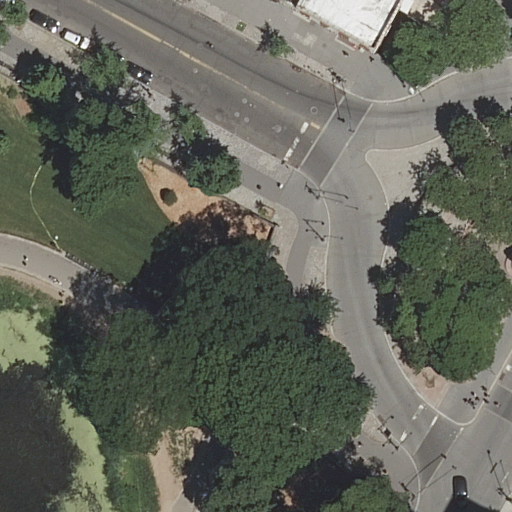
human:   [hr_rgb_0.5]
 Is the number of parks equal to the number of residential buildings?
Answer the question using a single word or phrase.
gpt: yes

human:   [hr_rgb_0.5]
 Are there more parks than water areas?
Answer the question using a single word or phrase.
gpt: yes

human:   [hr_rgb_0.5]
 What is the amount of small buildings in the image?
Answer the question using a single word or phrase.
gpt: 1

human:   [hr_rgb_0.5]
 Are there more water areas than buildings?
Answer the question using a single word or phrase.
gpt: no

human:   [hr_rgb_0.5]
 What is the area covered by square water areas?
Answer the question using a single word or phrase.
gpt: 0m2

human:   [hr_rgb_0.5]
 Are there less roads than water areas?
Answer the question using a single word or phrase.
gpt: no

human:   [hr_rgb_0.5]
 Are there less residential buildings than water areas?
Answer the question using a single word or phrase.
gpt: no

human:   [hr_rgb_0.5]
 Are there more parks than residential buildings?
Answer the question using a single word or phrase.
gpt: no

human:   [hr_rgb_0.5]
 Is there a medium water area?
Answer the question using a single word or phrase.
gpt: no

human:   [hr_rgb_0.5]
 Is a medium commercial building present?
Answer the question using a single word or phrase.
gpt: no

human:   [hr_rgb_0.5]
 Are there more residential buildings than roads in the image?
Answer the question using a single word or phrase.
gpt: no

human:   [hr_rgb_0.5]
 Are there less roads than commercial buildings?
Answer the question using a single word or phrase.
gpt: no

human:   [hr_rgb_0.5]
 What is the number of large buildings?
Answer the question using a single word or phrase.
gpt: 0

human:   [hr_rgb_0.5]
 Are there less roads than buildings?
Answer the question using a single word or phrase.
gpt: no

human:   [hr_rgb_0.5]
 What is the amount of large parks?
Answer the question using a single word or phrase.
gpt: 1

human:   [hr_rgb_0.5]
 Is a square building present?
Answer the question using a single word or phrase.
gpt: no

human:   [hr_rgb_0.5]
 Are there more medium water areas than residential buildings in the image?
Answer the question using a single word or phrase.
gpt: no

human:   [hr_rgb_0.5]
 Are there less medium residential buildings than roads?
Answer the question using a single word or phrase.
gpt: yes

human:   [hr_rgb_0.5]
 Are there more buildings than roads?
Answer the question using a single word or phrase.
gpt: no

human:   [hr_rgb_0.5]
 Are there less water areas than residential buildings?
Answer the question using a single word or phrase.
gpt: yes

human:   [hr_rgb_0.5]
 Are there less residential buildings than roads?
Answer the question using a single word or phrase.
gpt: yes

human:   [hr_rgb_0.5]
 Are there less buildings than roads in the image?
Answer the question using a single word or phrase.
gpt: yes

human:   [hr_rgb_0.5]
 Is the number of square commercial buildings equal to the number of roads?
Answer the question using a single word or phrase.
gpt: no

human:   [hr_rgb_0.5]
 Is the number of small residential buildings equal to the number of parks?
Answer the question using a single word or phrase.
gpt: no

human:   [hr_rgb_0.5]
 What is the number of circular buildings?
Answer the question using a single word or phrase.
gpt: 0

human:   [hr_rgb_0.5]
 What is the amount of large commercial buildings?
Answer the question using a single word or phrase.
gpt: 0

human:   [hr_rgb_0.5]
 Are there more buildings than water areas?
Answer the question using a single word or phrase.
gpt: yes

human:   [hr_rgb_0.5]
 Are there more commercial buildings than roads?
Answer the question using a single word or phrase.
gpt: no

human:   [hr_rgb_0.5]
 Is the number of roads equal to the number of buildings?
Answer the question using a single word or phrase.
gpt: no

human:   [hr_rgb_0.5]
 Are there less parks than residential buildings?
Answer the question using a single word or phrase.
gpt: no

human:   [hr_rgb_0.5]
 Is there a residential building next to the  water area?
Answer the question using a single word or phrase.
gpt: yes

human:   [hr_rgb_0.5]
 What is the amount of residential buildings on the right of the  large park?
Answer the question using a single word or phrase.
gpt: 0

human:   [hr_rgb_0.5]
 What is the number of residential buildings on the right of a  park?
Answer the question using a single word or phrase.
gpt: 2

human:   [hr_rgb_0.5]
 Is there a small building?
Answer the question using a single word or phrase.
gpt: yes

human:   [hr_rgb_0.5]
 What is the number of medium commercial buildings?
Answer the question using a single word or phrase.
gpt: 0

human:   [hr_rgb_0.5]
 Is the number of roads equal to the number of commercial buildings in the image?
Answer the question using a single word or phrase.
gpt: no